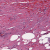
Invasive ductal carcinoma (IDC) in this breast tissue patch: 0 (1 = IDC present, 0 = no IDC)